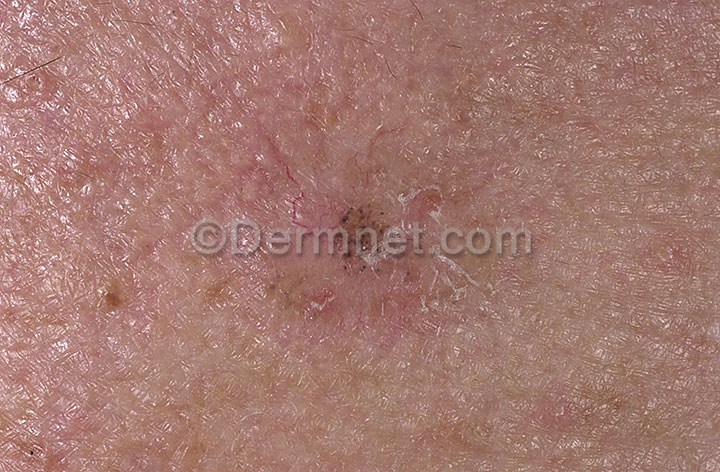
Disease: Actinic Keratosis Basal Cell Carcinoma and other Malignant Lesions